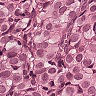
Metastatic tissue present: yes